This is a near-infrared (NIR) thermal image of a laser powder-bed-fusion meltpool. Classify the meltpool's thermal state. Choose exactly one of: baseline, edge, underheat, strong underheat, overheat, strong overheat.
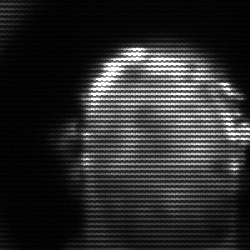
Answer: baseline